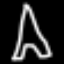
Label: The Eiffel Tower